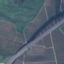
Land use / land cover class: Highway